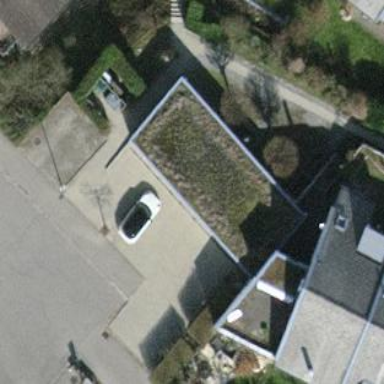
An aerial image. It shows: Garage building.